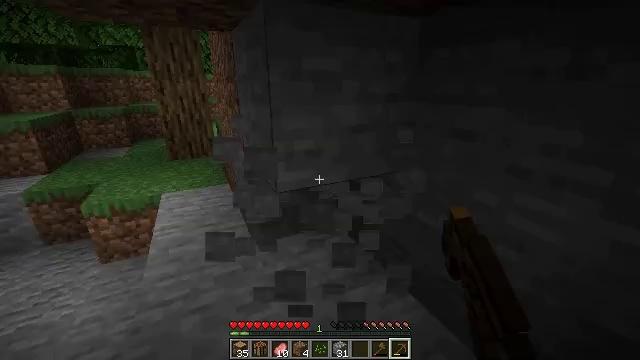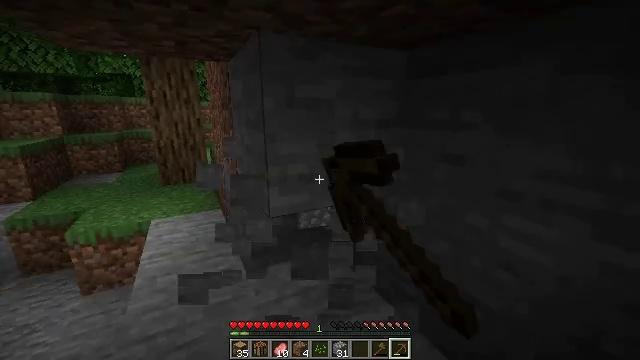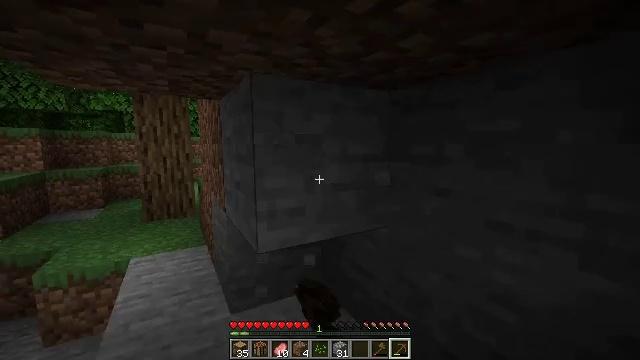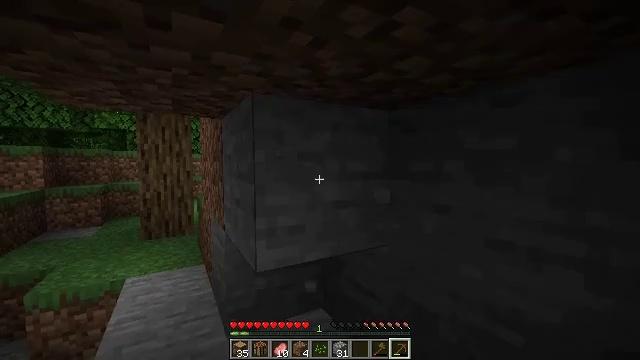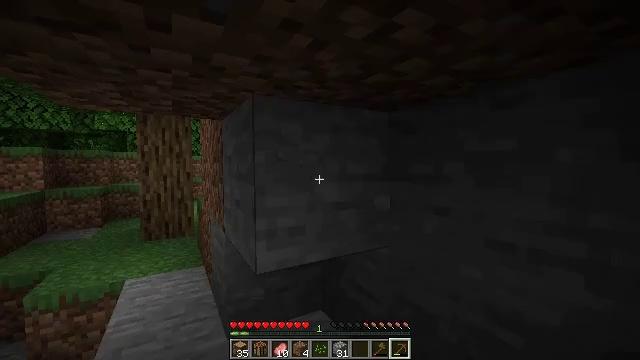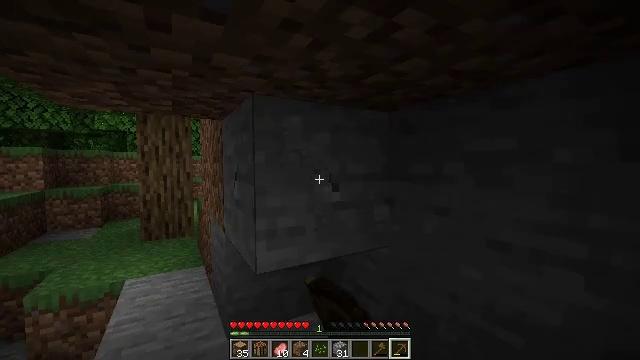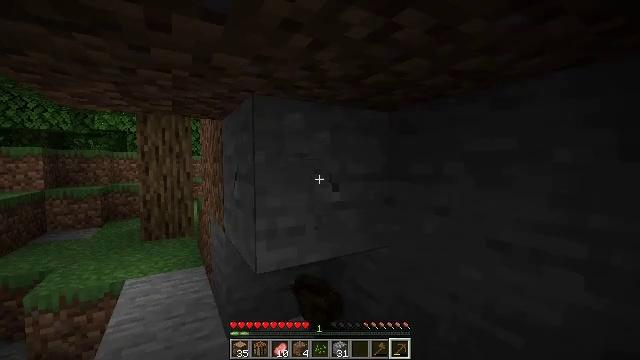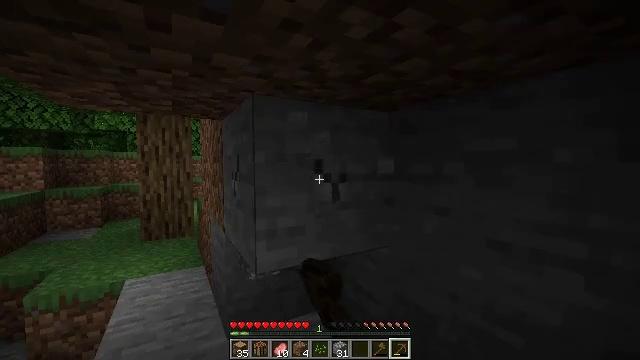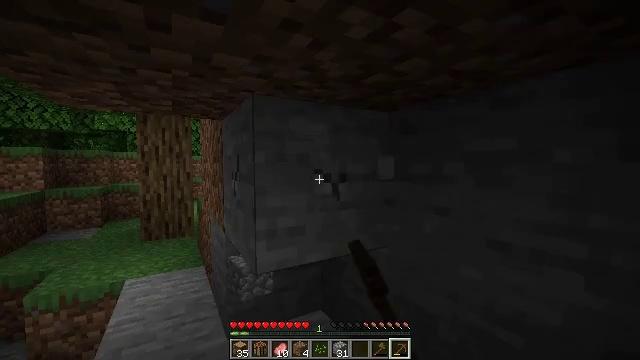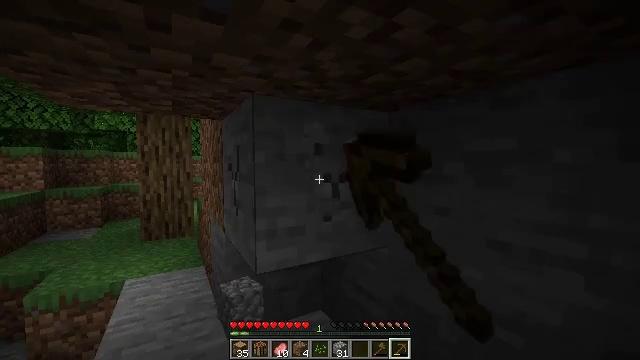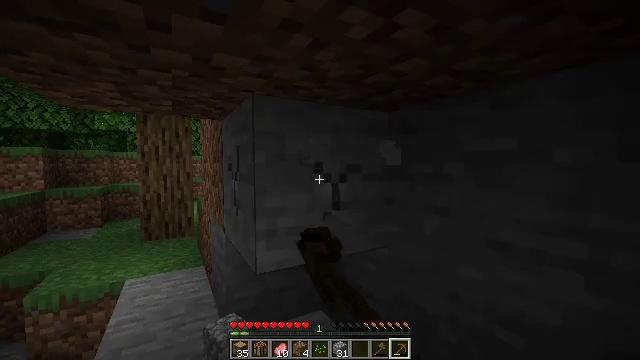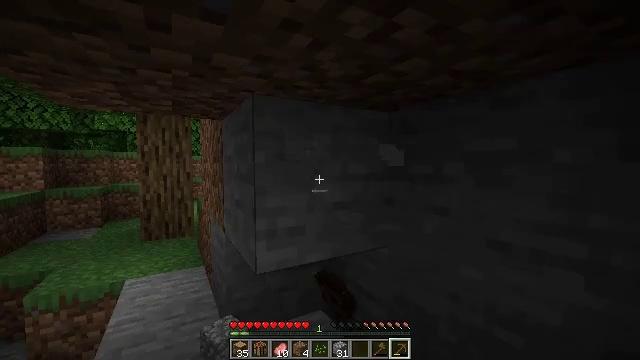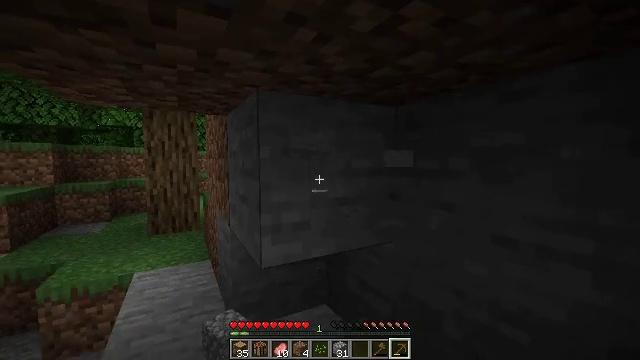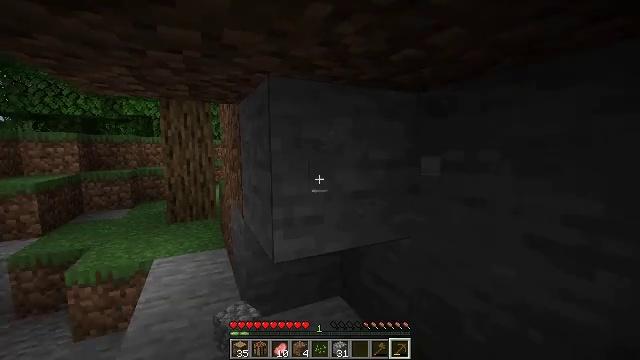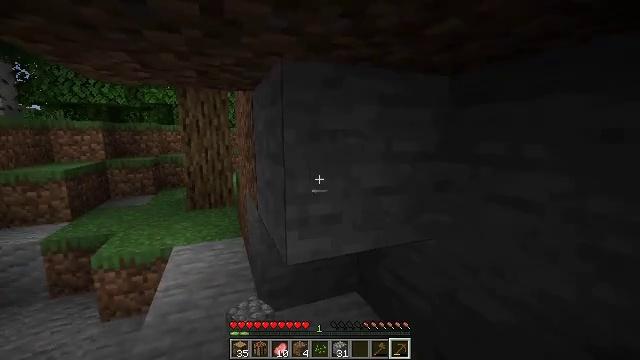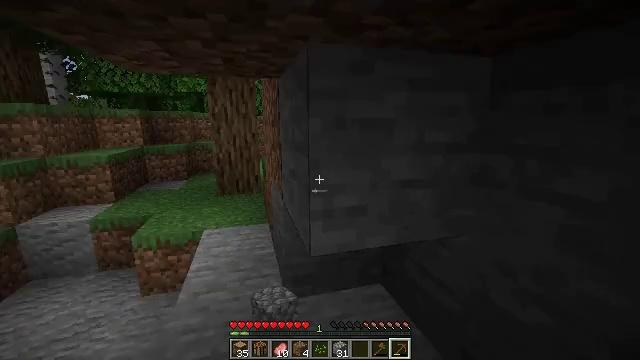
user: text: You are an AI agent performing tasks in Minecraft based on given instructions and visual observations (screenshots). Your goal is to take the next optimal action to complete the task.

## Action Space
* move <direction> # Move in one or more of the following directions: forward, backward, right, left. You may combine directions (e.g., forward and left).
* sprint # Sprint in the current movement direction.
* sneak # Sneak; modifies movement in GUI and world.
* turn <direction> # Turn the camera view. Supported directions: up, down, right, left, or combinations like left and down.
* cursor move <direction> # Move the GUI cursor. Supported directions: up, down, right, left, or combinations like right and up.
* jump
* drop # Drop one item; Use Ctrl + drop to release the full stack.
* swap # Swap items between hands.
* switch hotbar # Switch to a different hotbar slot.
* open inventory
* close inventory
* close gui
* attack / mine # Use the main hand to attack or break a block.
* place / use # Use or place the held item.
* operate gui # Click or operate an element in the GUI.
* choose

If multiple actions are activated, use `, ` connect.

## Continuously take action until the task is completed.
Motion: motion action
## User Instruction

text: Combat the cow.
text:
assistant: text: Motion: turn right and up, attack / mine
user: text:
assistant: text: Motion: turn right and up, attack / mine
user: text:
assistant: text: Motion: turn up, attack / mine
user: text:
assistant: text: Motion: attack / mine
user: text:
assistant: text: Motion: attack / mine
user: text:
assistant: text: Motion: attack / mine
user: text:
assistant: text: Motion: attack / mine
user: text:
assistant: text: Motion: attack / mine
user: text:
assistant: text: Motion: attack / mine
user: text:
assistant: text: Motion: attack / mine
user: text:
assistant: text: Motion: no_op
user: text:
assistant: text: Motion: turn left and down
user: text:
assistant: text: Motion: move forward, turn left and down
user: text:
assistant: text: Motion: move forward, turn left and down
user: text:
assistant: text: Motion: move forward, turn left and down
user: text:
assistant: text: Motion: move forward, turn left and down
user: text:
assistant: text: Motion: move forward and move left, turn left and down
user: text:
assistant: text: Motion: move forward and move left
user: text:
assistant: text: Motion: move forward and move left
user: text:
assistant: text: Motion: move forward and move left
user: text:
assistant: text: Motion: move forward
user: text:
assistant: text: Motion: move forward, turn right
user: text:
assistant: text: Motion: move forward
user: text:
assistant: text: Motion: move forward
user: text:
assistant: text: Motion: move forward
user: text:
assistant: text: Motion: move forward
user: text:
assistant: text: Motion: move forward
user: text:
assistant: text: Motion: move forward
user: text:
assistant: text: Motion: move forward
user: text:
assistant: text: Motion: move forward